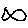
Label: fish